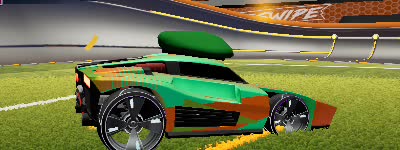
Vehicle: breakout